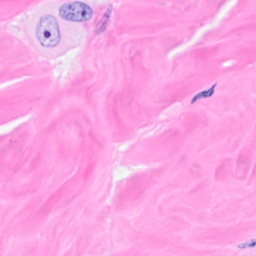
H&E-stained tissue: Breast